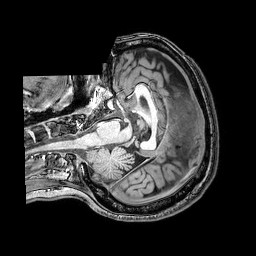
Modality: T1w
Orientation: axial
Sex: female
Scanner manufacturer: philips
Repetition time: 0.008341 s
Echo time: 0.00383 s